Question: To save your time I'll clarify what I want to say with an image

My HTML
'''
<div align="center">
<div class="img-container">
<div class="myconatiner">
<h2>Headline</h2>
<img src="img/image.png">
<p>Caption</p>
</div>
</div>
</div>
'''
My CSS
'''
.img-container { width:100%; background-color:#59cbfc; position:absolute; right:0; left:0; vertical-align:central; }
.img-container h2 { float:left; padding:20px 0 0 0; max-width:500px; text-align:center; }
.img-container p { float:left; padding:10px 0 0 0; max-width:500px; text-align:center; }
.img-container img { float:right; width:500px; height:326px; padding-top:10px; bottom:0; }
.mycontainer { width:100%; max-width:1000px; height:auto; }
'''
The problem is that whenever I put any element or div it doesn't show since it's under that 'img-container' div.
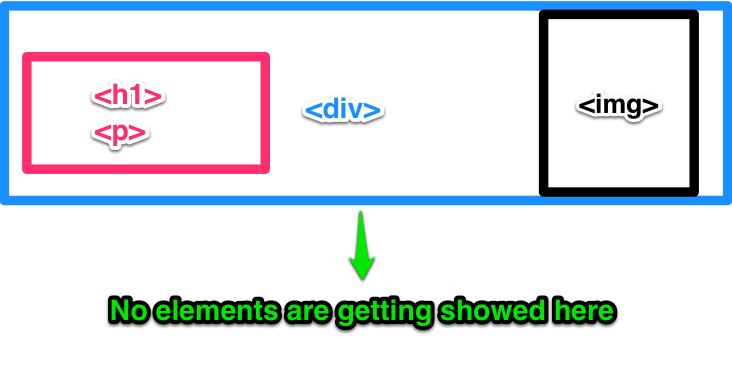
Answer: You cannot see the elements below '.img-container' because it has 'position:absolute'. This causes the div to cover the elements that are "behind" the div -- i.e. the ones you have placed below it in your source code.
There are two easy solutions to this problem:
- <URL>'height''.img-container'
CSS:
'''
.img-container {
width:100%;
background-color:#59cbfc;
vertical-align:central;
float:left;
}
'''
<URL>.